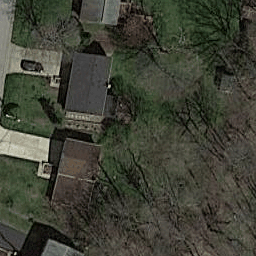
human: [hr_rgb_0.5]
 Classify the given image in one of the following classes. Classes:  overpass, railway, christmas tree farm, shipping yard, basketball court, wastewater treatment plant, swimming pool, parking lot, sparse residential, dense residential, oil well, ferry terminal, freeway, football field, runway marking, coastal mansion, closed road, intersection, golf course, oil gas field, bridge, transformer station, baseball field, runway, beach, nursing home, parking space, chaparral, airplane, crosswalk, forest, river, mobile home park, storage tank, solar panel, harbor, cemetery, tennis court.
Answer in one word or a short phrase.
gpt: sparse residential